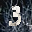
Label: 3